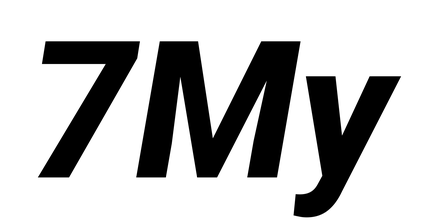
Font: Roboto-Italic_ExtraBold_Italic